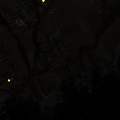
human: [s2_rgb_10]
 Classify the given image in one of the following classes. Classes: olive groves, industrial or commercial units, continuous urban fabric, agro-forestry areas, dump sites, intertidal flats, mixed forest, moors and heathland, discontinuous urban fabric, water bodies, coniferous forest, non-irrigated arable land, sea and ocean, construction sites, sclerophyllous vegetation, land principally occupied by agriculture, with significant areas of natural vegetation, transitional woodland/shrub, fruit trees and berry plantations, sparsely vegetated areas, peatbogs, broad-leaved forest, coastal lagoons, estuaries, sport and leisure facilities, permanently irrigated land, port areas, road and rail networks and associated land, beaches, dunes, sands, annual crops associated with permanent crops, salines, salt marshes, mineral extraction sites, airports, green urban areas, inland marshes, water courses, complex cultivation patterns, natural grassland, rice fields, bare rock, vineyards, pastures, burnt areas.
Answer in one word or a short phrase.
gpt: discontinuous urban fabric, non-irrigated arable land, complex cultivation patterns, broad-leaved forest, mixed forest